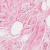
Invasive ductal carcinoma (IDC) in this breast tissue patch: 0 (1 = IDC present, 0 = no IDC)